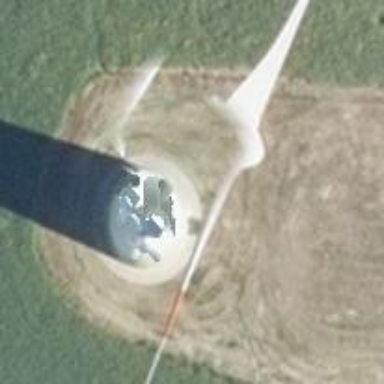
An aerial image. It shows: Wind generator is in the picture.